Interaction volume radius: 10 \u00c5
Interaction volume height: 45 \u00c5
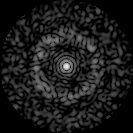
Disorder parameter: 0.8354